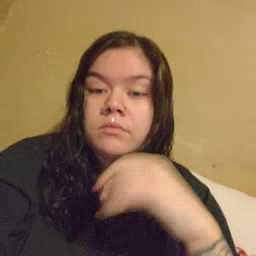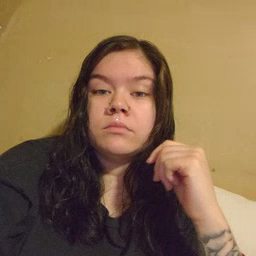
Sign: jacket